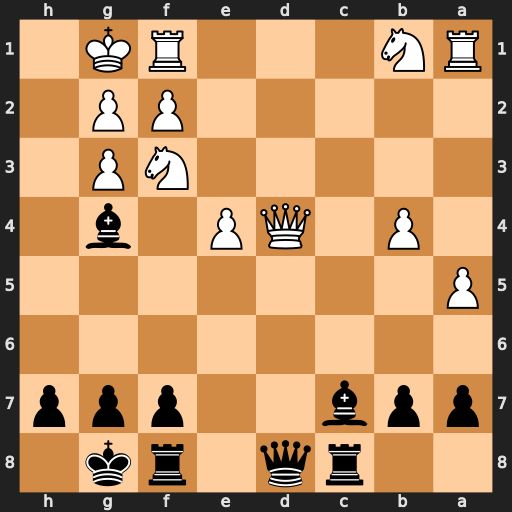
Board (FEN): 2rq1rk1/ppb2ppp/8/P7/1P1QP1b1/5NP1/5PP1/RN3RK1
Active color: b
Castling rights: -
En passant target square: -
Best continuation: Qxd4 Nxd4 Be5